Field crop: maize
Growth stage: 1
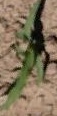
Species: maize